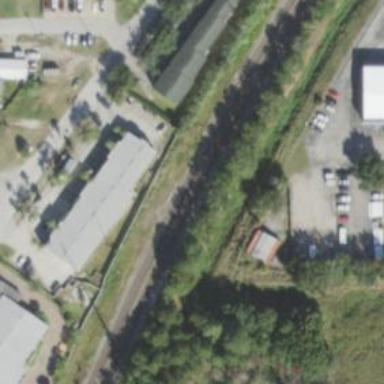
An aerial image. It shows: Railway track.